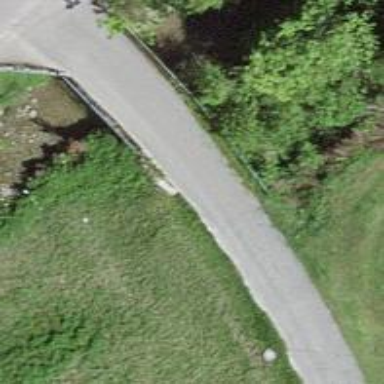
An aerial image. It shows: Unclassified road with bridge.